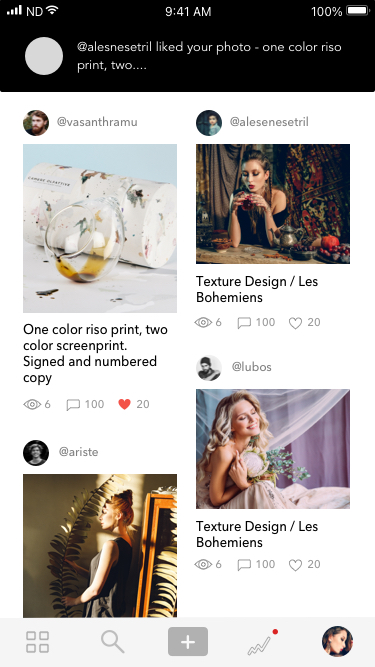
Text in this UI design:
@TvS
Starred
Following
Discover
@alesnesetril liked your photo - one color riso print, two....
@vasanthramu
One color riso print, two color screenprint.
Signed and numbered copy

6
100
20
@alesenesetril
Texture Design / Les Bohemiens
6
100
20
@ariste
nice and steady
http://willeatyou.com/database/2015/06/01/nice-and-steady/

@lubos
Texture Design / Les Bohemiens
6
100
20